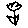
Label: flower